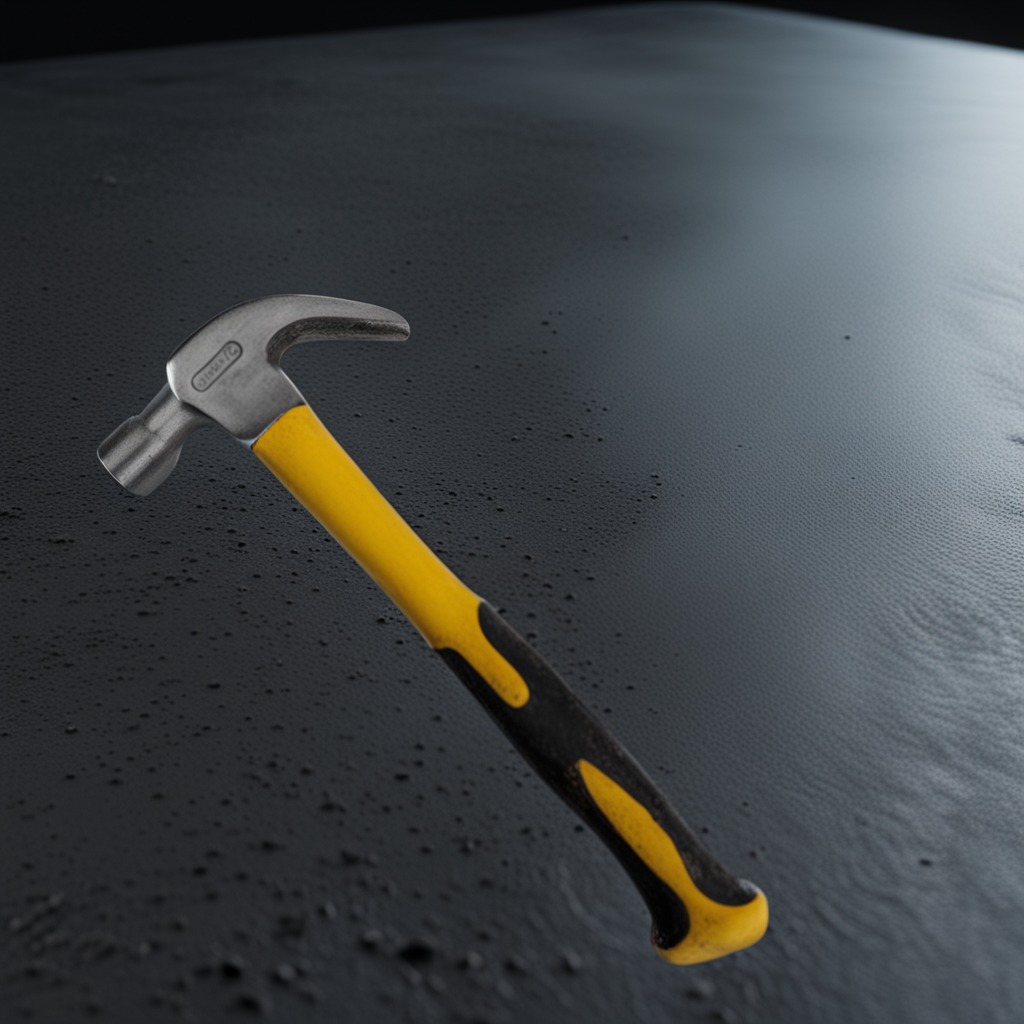
A hammer is lying on a clean granite table inside a workshop at night.